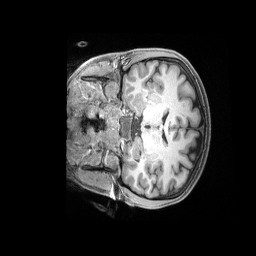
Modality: T1w
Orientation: coronal
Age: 20
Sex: female
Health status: healthy
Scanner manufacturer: siemens
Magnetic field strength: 3 T
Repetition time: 2.4 s
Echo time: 0.00228 s